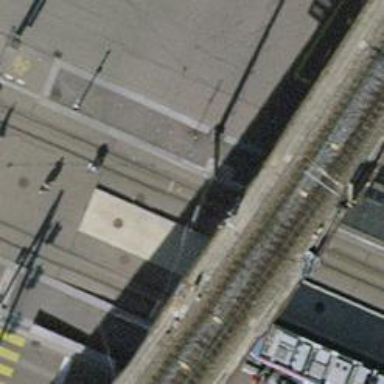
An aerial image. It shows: Tram stop with public transport connection.